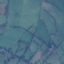
Land use / land cover: Pasture